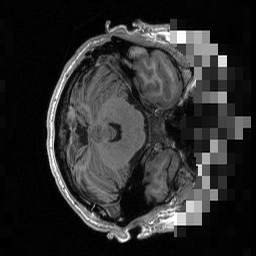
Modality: T1w
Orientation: axial
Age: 41
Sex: male
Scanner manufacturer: siemens
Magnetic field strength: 3 T
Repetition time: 2.53 s